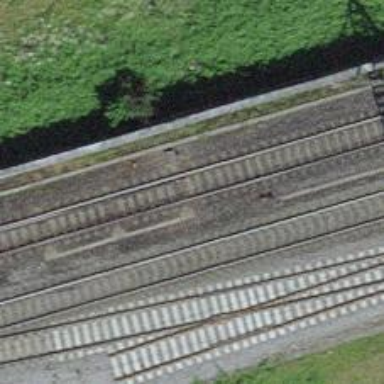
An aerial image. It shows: Rail siding with electrified tracks using contact line.